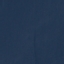
Label: SeaLake